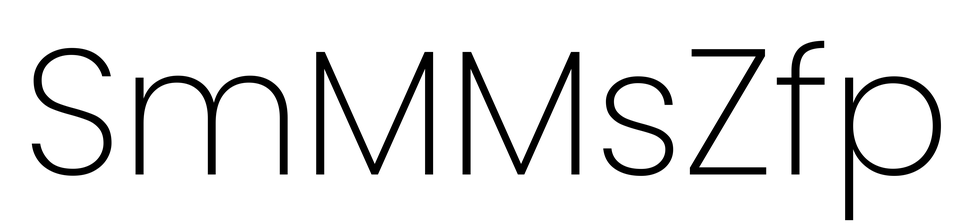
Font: Poppins-ExtraLight